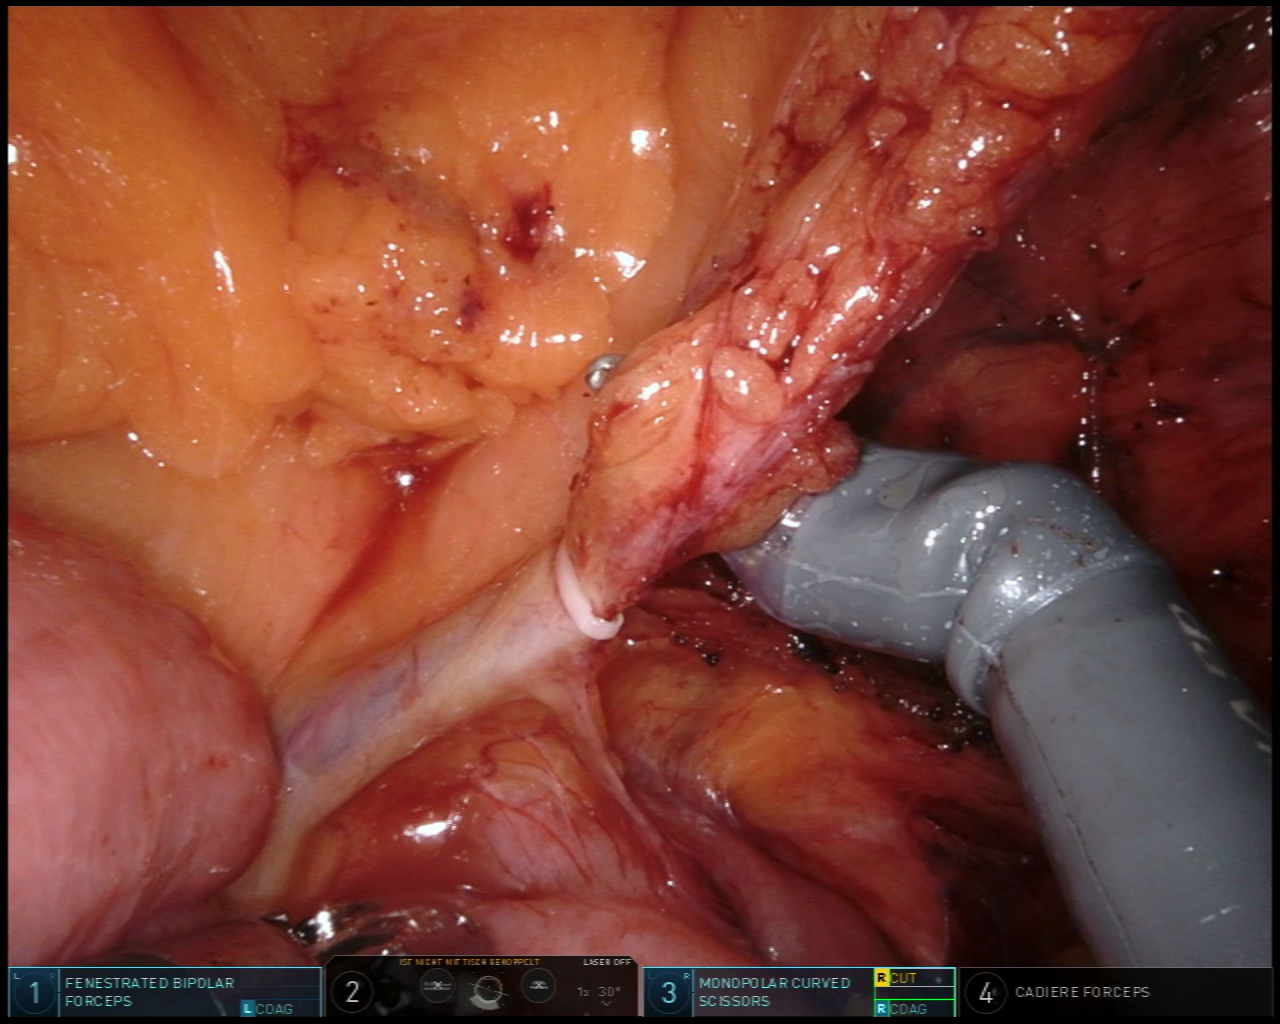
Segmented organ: intestinal_veins
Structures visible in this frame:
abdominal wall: no
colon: no
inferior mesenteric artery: no
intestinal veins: yes
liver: no
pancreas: no
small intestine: yes
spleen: no
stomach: no
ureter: no
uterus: no
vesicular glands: no